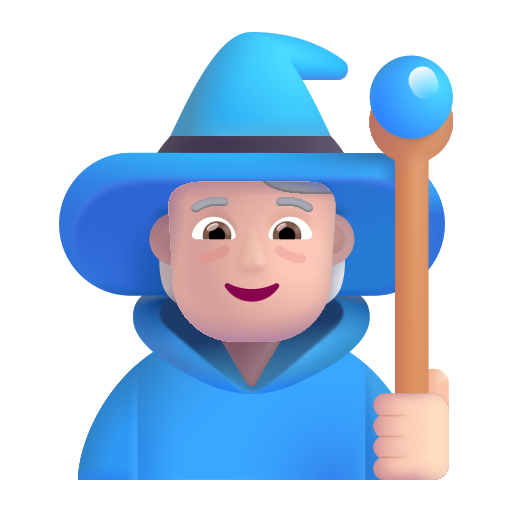
person mage color light